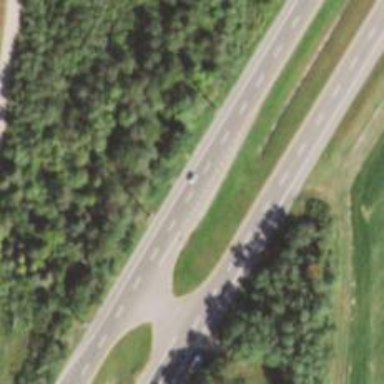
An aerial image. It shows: Asphalt road classified as trunk highway.